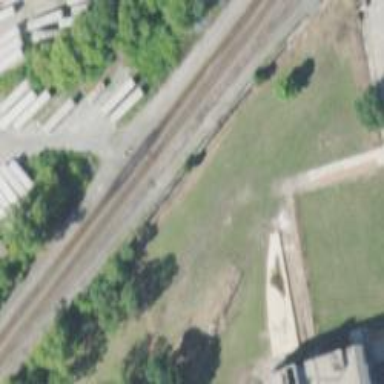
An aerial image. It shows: Railway tracks on embankment.